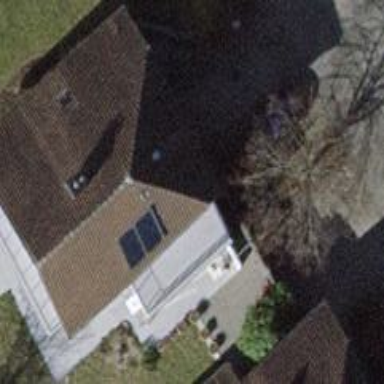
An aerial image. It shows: View of roof of building.